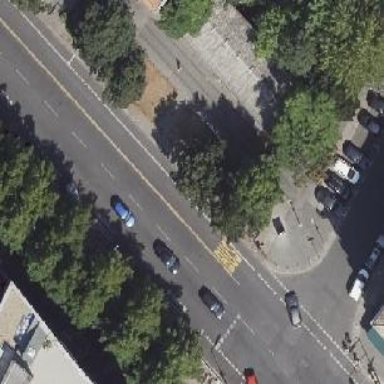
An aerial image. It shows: Secondary road with asphalt surface and lanes for cycling in both directions.